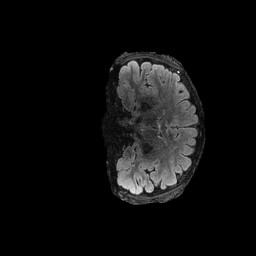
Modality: FLAIR
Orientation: coronal
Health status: ill
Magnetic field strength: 3 T